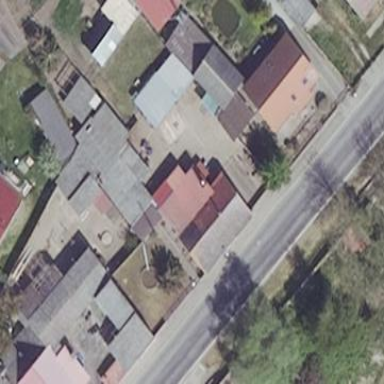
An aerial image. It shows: Detached building with gabled roof.